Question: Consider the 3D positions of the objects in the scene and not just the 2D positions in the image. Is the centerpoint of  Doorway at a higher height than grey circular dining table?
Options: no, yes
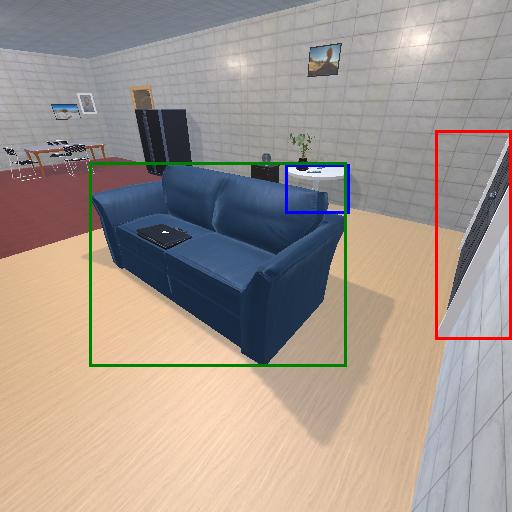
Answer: no